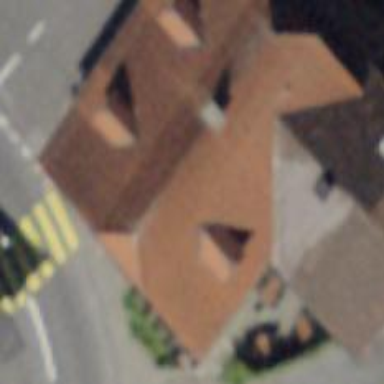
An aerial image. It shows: Restaurant.